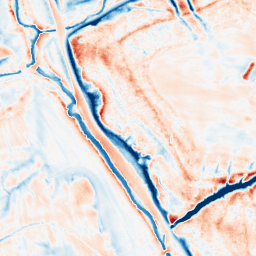
Category: trend_removal
Decomposition family: local_polynomial
Decomposition parameters: window_size: 21
degree: 3
Upsampling method: sinc_hamming
Upsampling parameters: scale: 2
kernel_size: 4
Upsampling scale: 2